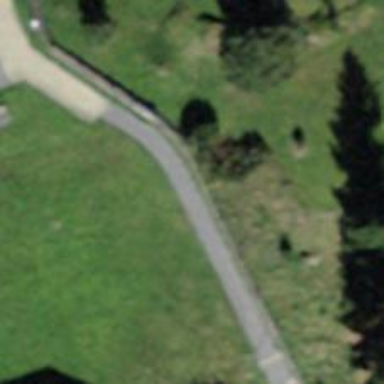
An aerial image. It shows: Road with steps.